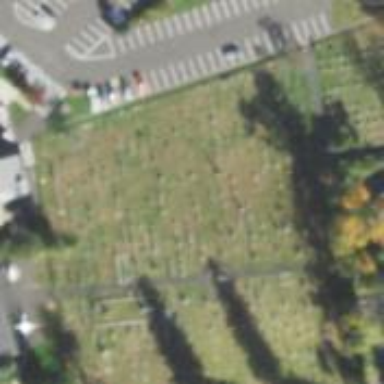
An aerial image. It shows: Cemetery.